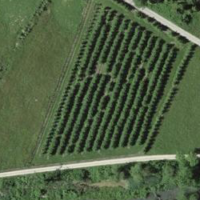
EUNIS habitat code: 40
Species observed at this site:
Prunus spinosa
Carcharodus alceae